Field crop: maize
Growth stage: 1
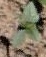
Species: datura